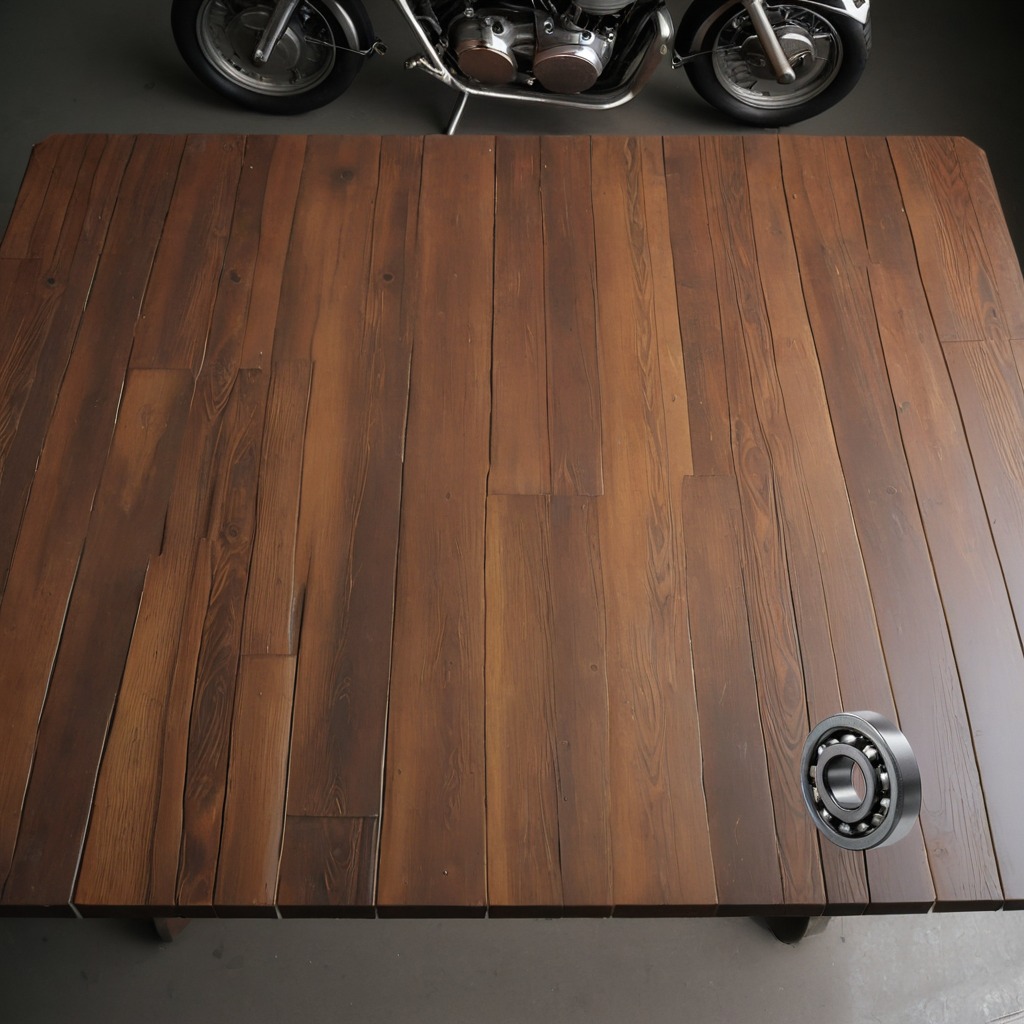
A metal ball bearing is lying on the oil-spilled wooden table in a vintage motorcycle garage.